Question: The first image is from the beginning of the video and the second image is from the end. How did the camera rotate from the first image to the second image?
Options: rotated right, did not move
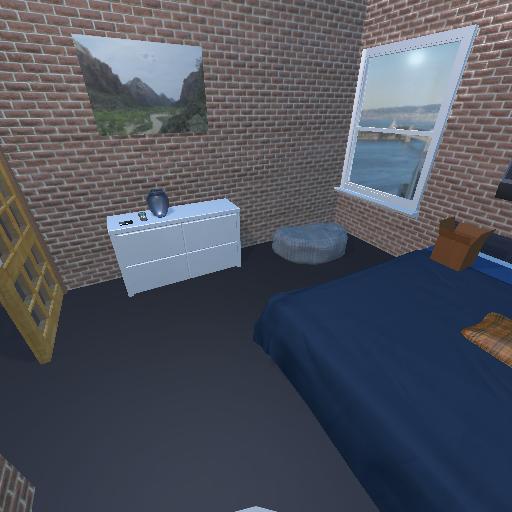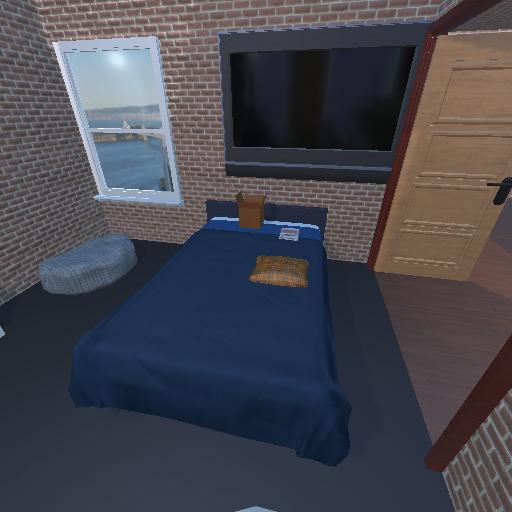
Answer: rotated right